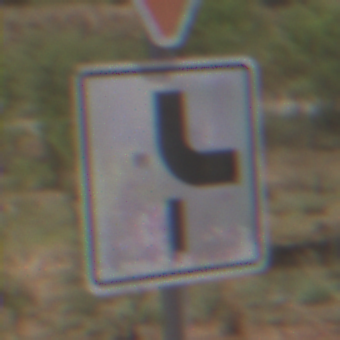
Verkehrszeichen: VerlaufVorfahrtsstrasse10
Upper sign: VorfahrtGewaehren
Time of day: Midday
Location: Outdoor (RoadRail)
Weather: Clear
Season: NotSpecified
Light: Natural